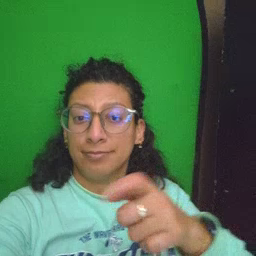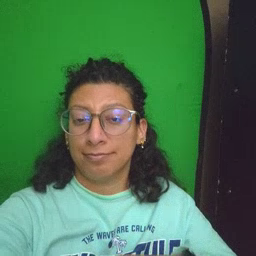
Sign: radio